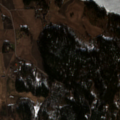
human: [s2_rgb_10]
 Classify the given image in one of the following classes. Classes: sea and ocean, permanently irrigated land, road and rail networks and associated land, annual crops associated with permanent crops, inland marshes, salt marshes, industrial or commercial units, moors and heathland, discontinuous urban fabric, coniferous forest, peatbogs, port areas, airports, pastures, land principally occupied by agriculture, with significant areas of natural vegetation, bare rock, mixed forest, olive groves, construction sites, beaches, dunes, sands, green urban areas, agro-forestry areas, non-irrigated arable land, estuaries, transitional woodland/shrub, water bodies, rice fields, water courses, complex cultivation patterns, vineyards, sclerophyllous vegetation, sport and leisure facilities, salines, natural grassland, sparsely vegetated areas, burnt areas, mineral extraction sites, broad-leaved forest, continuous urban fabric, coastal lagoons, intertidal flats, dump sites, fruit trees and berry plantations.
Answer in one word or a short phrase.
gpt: land principally occupied by agriculture, with significant areas of natural vegetation, coniferous forest, mixed forest, water bodies